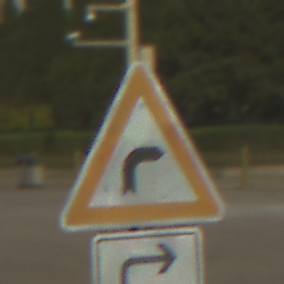
Verkehrszeichen: KurveRechts
Zusatzzeichen unten: RichtungsangabeDurchPfeile5
Umgebung: Outdoor, Suburban
Tageszeit: MorningAfternoon
Wetter: Clear
Licht: Natural
Jahreszeit: NotSpecified
Kontrast: HighContrast